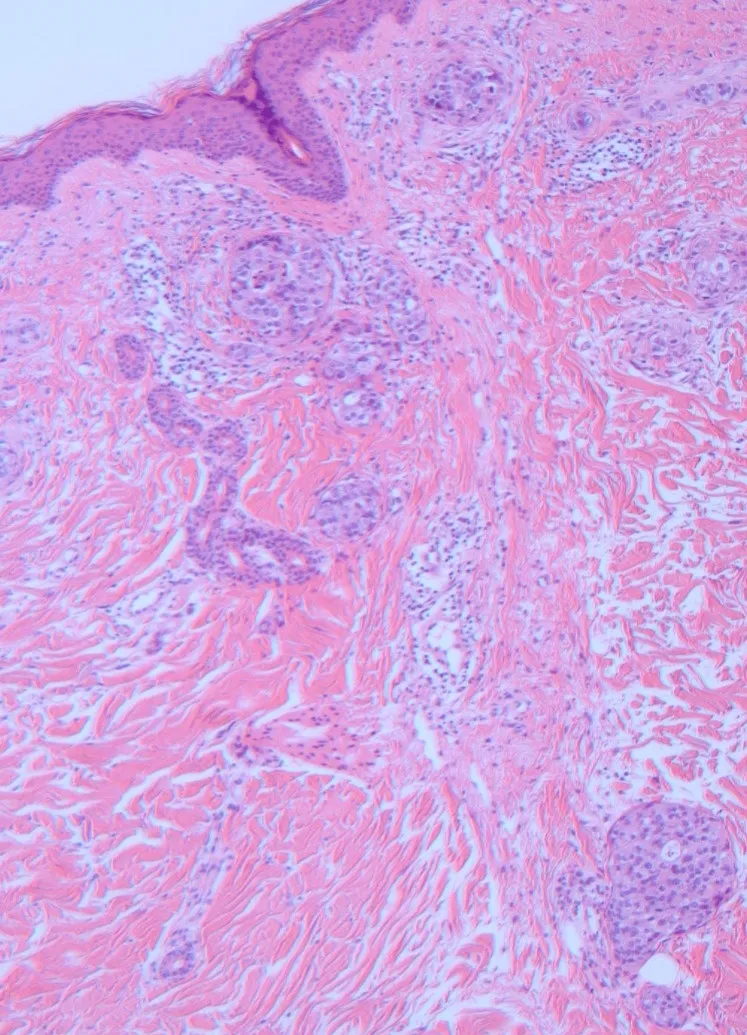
Histological findings. Dysplastic cell infiltration with a high nuclear-cytoplasmic ratio in the superficial dermis and visible ductal formation was noted (hematoxylin-eosin stain, x40).
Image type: pathology (h&e)